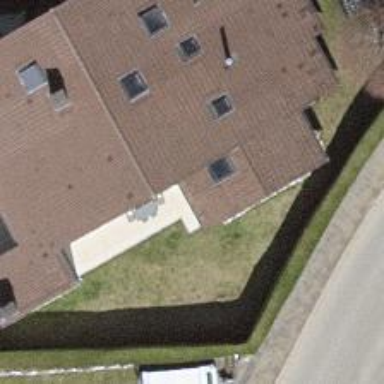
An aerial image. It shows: Building with ridge on the roof.